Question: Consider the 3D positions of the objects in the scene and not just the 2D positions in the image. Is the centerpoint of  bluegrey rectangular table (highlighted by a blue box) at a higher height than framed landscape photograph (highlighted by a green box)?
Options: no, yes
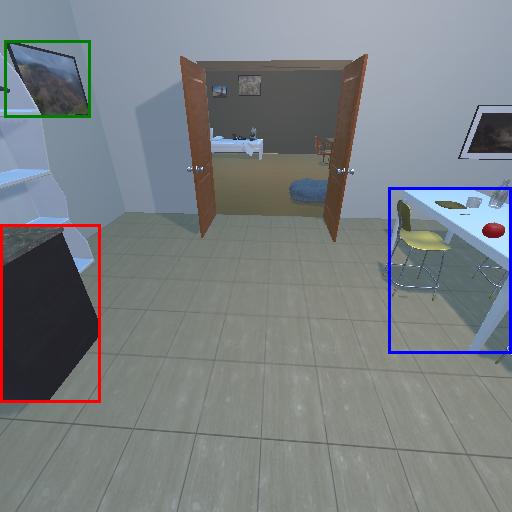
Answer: no